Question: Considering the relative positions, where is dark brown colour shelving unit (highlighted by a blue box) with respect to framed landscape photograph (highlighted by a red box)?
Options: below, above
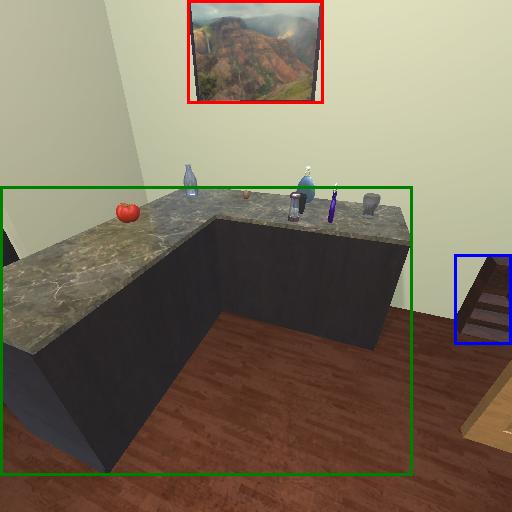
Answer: below